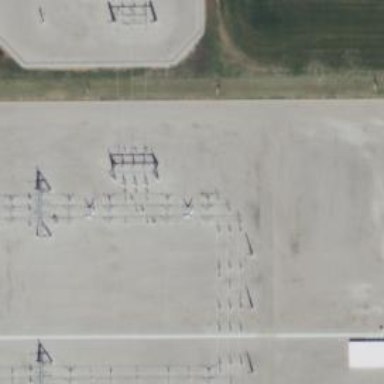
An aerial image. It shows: Switch for power supply.